Question: I have the following HTML code that doesn't have 'OnKeyPress', 'OnKeyUp', 'OnKeyDown' property hence JavaScript is handling the HTML element, in the site <URL> how can I find which property is managing the operations of autocomplete function for the textbox 'keywords' and how to find which property is responsible for this operation in Chrome Ispector?
HTML code
'''
<input type="text" id="keywords" onfocus="this.value='';" value="Brisbane, Queensland, Australia" name="keywords" brisbane,="" queensland,="" australia="" class="ui-autocomplete-input" autocomplete="off">
'''
Sorry can't attached JavaScript cause I am not sure which JavaScript is responsible and site is calling many external JavaScript files.
Screenshot:

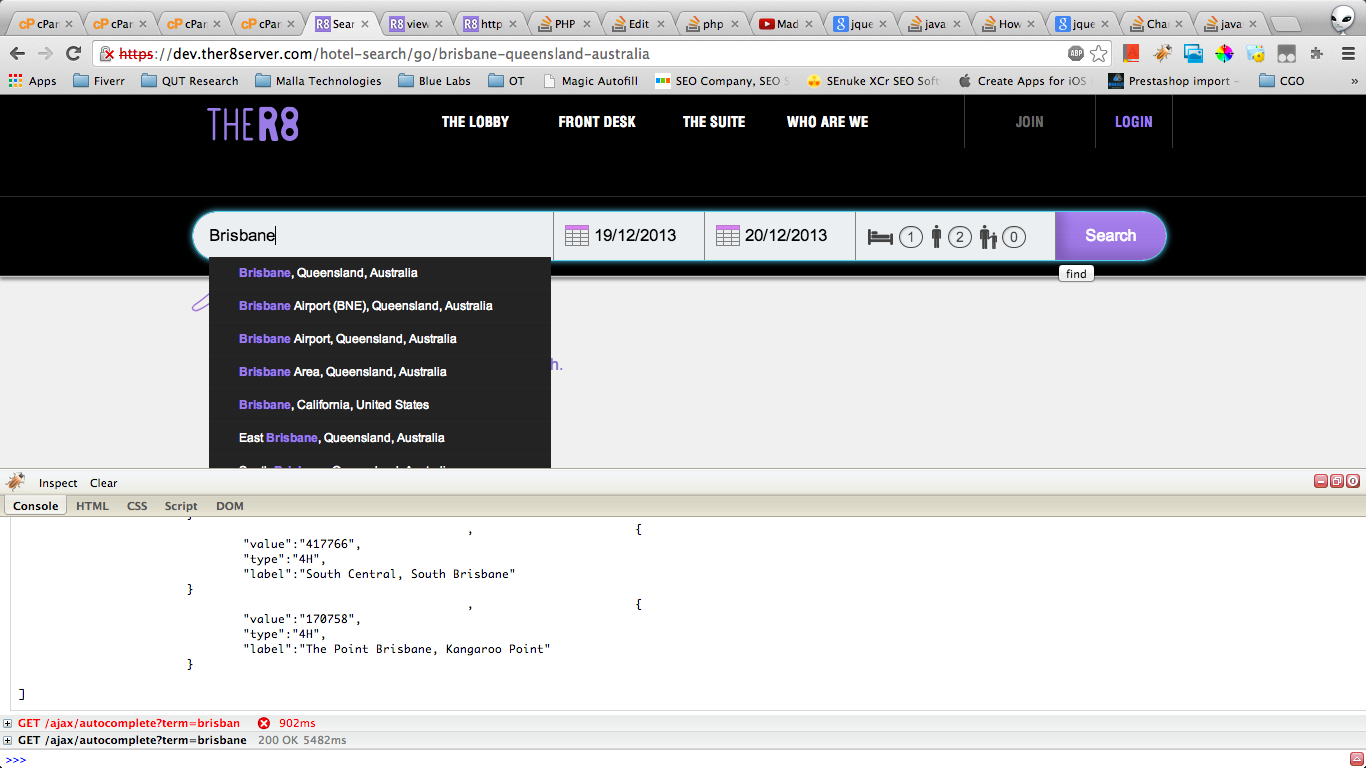
Answer: Its in <URL>
Search for: $("input#keywords").bind("keydown",function(e)